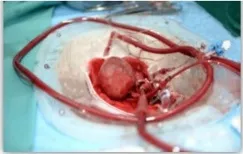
(C) Donor kidney circuit on the organ reservoir of the NMP device.
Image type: medical_photograph (other_medical_photograph)